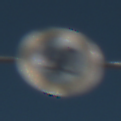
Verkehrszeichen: Geschwindigkeit40
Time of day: MorningAfternoon
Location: Outdoor (Special)
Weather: Clear
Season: NotSpecified
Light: Natural